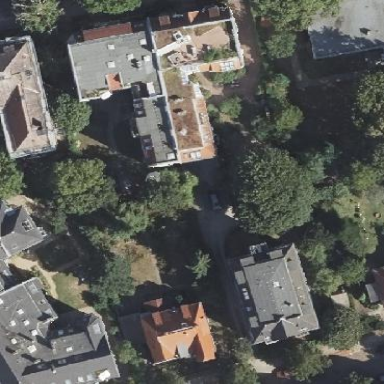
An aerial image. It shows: Unique apartment building with double saltbox roof shape.